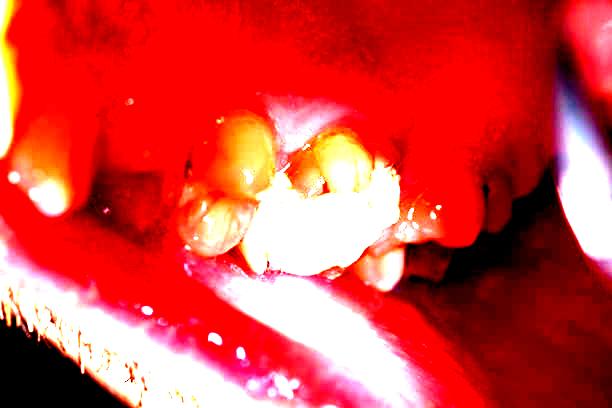
Condition: Gingivitis